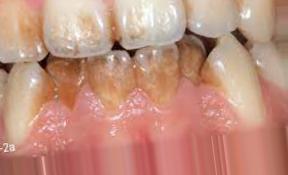
Condition: Tooth Discoloration